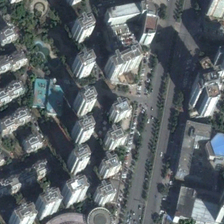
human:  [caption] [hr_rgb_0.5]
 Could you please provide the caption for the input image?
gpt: some buildings and green trees are in a commercial area .

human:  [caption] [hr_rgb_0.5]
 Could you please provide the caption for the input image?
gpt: some buildings and green trees are in a commercial area .

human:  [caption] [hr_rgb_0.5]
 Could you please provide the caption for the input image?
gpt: some buildings and green trees are in a commercial area .

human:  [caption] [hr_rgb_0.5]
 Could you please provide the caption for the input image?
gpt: some buildings and green trees are in a commercial area .

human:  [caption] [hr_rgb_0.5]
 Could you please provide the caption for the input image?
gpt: some buildings and green trees are in a commercial area .